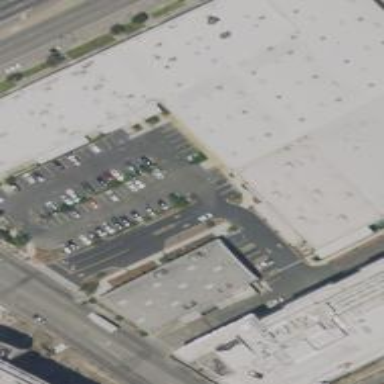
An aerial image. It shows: Industrial building.